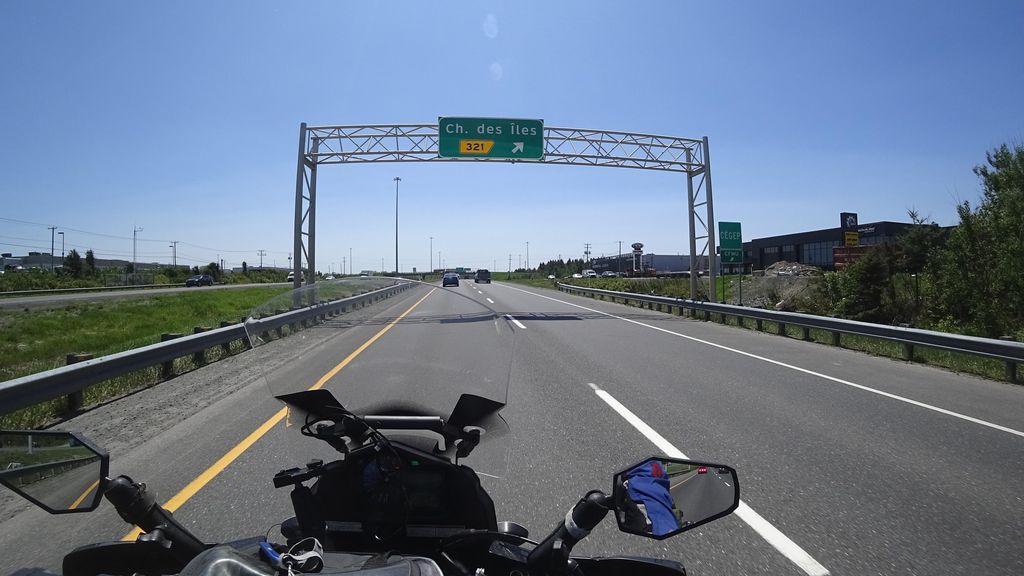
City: quebec_city